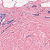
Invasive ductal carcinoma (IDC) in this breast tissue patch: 1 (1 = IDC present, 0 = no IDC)